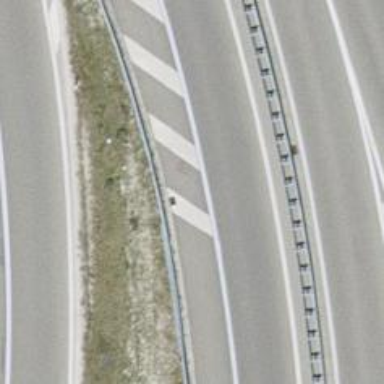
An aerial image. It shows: Motorway link.